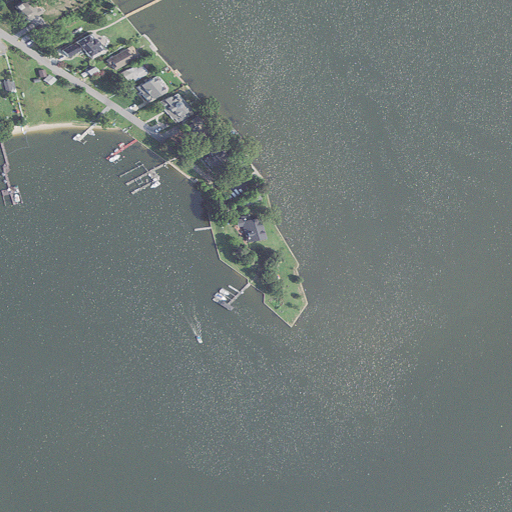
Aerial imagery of cape in Maryland named Spit Point containing open water, herbaceous wetlands, low intensity development, and open development